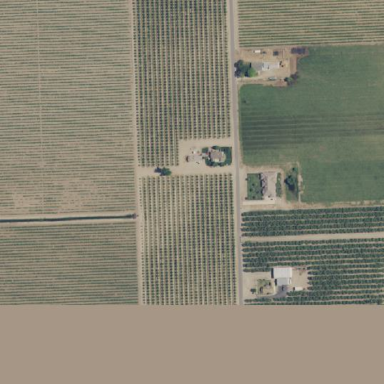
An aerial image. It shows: Vineyard where grapes are grown.